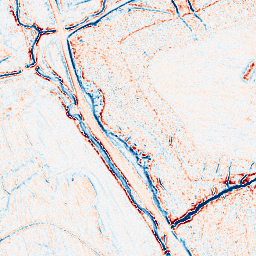
Category: multiscale
Decomposition family: dog_multiscale
Decomposition parameters: sigma_ratio: 1.4
n_scales: 3
base_sigma: 0.5
Upsampling method: bicubic
Upsampling parameters: scale: 8
Upsampling scale: 8